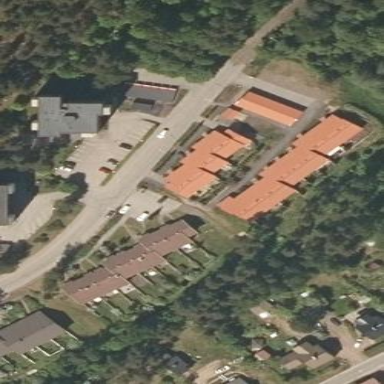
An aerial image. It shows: Terrace building.